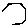
Label: hexagon